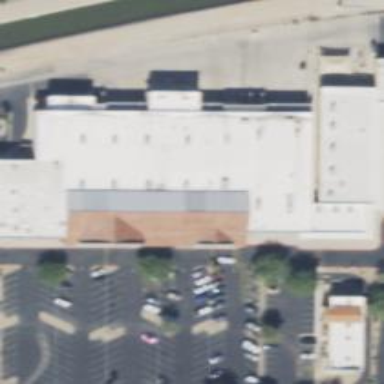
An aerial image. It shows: Building that houses fitness center.